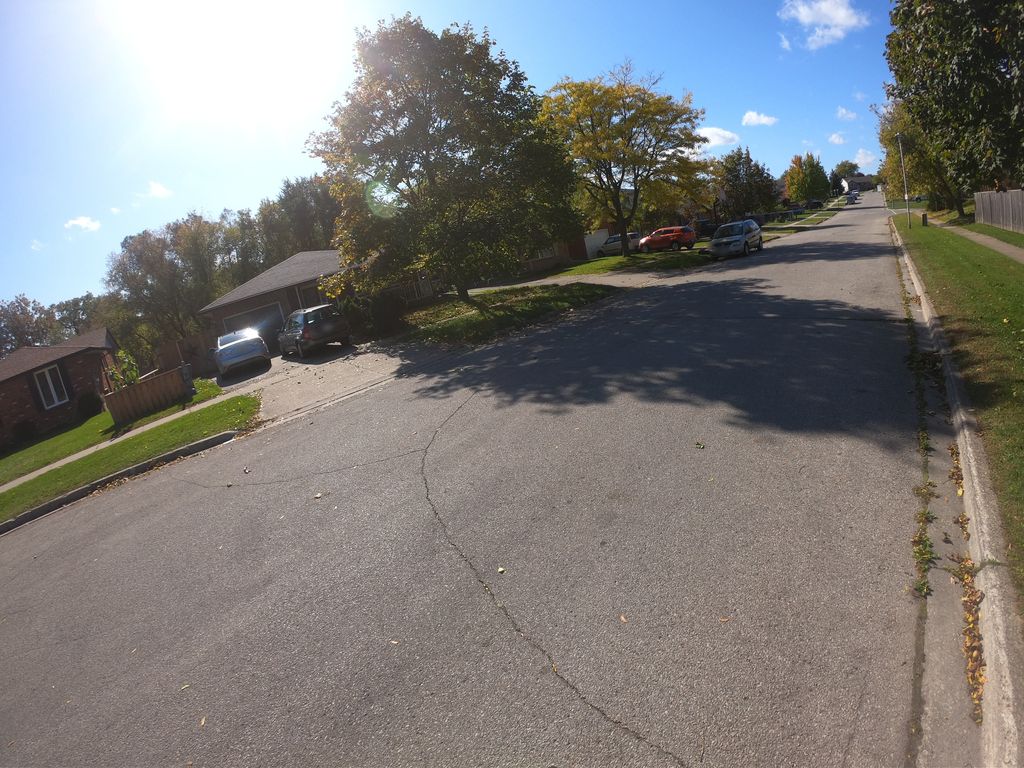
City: kitchener-waterloo